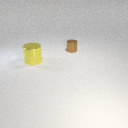
large yellow metal cylinder to the left of small brown metal cylinder